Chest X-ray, PA view. Patient: 42 years old, sex F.
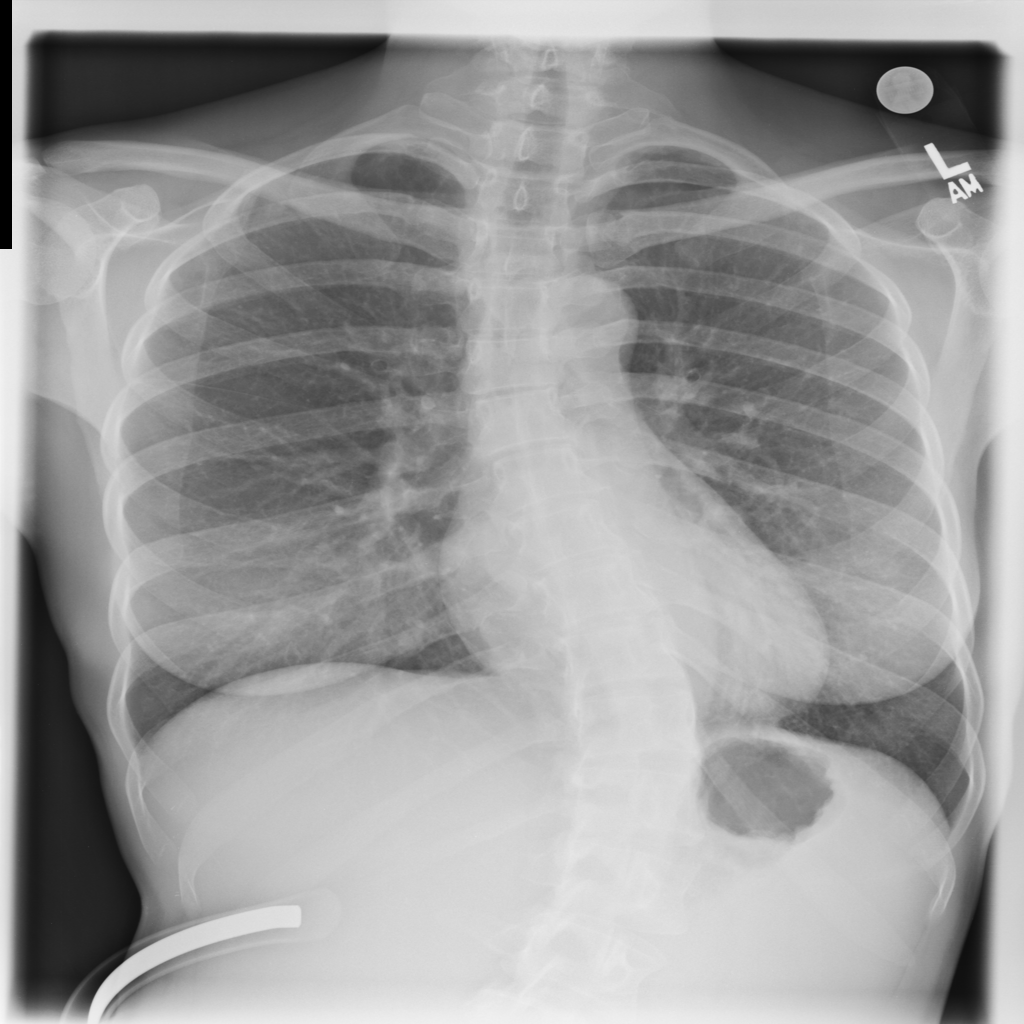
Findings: No Finding